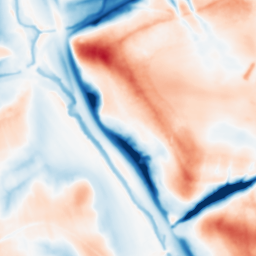
Category: multiscale
Decomposition family: dog_multiscale
Decomposition parameters: sigma_ratio: 2
n_scales: 4
base_sigma: 1
Upsampling method: cubic_catmull_rom
Upsampling parameters: scale: 4
Upsampling scale: 4